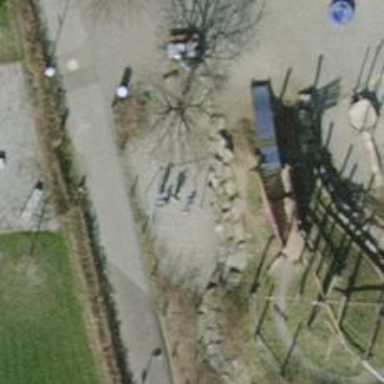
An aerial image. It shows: Playground featuring swings.